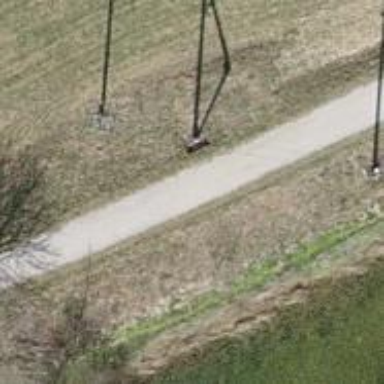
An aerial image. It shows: Power pole.